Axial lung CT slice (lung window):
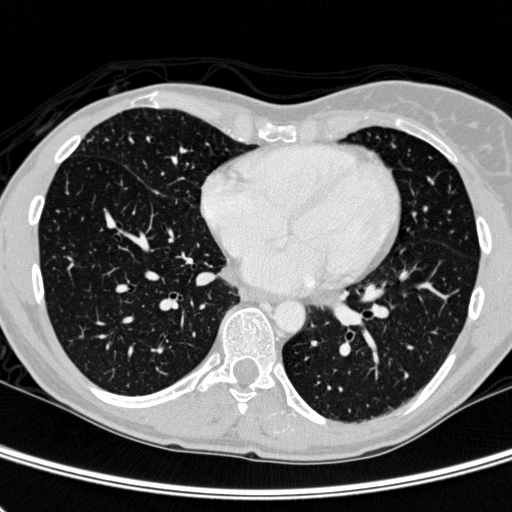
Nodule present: no